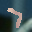
Label: 7